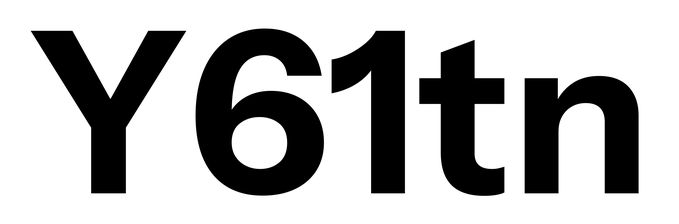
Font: InstrumentSans_Bold